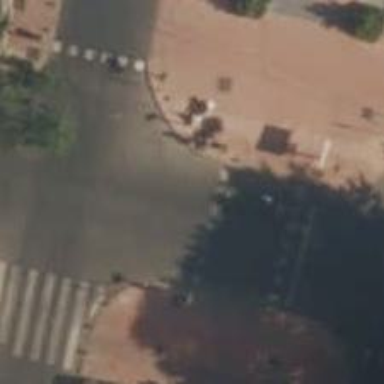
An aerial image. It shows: Road crossing with traffic signals.